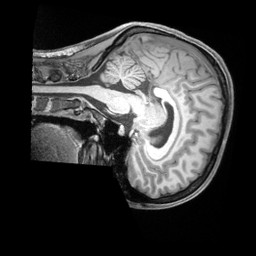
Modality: T1w
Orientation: sagittal
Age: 22
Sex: female
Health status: ill
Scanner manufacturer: siemens
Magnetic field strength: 3 T
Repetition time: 2.2 s
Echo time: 0.00218 s